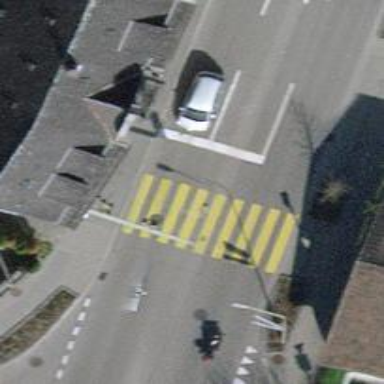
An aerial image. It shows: Asphalt footway with marked crossing equipped with traffic signals.